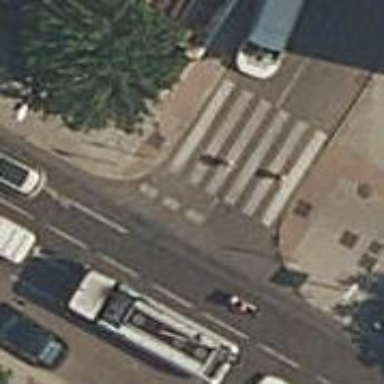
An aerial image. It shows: Footway with zebra crossing.